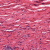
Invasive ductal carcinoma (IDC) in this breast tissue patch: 0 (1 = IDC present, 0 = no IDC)